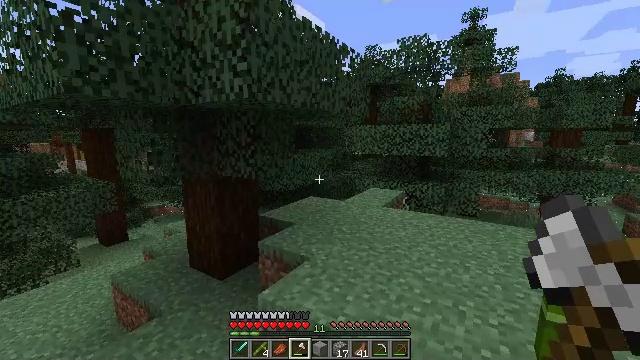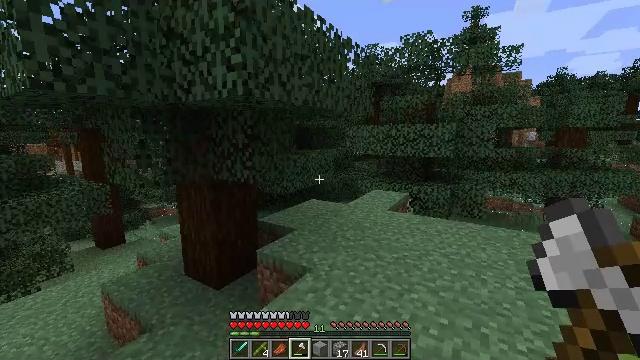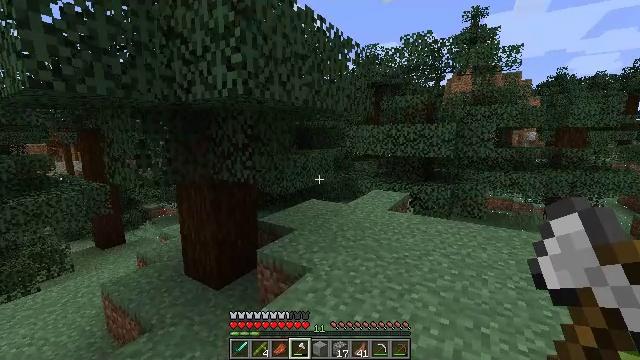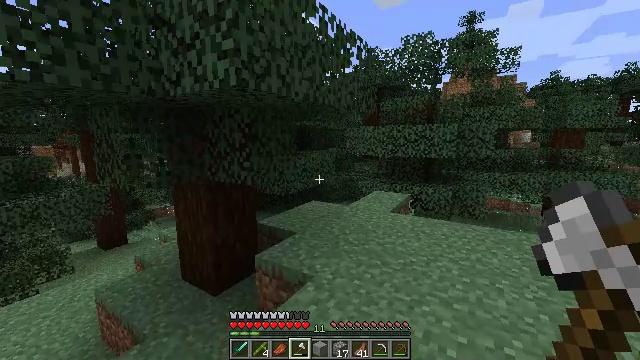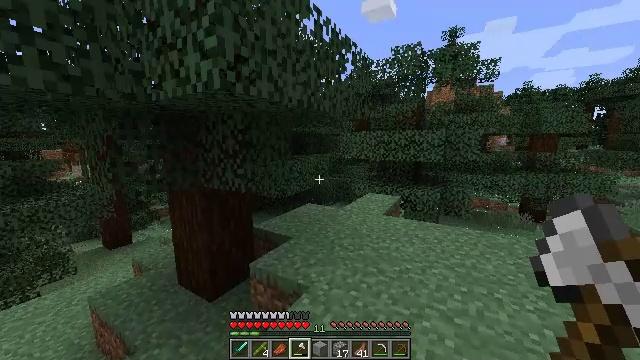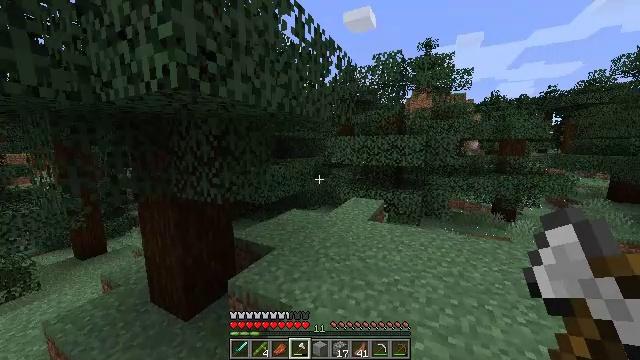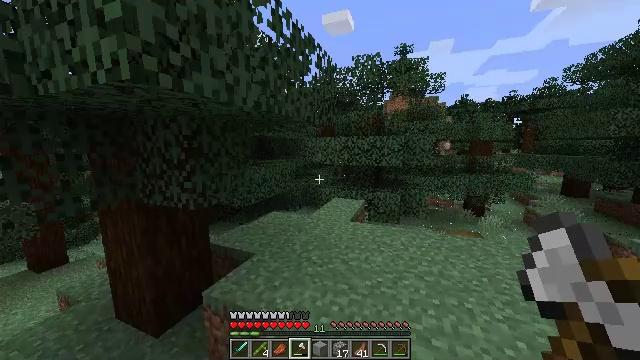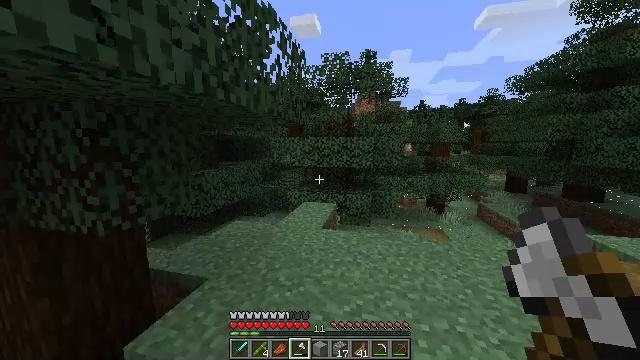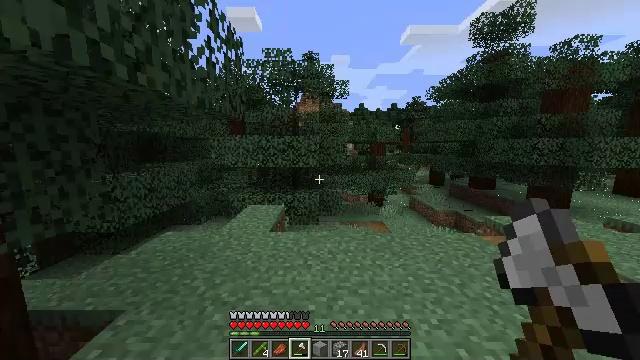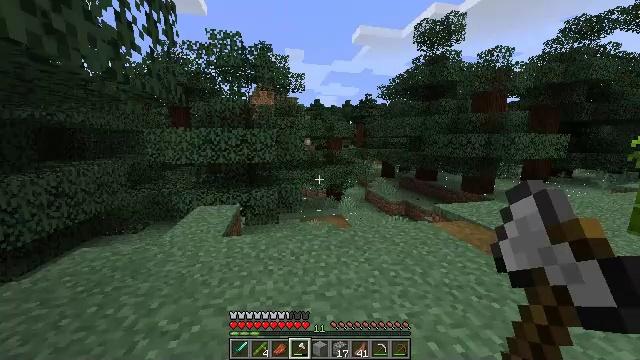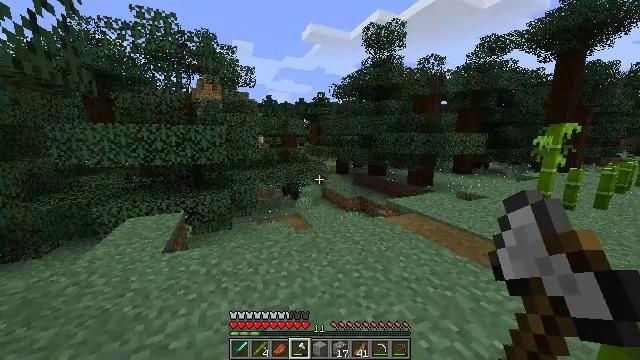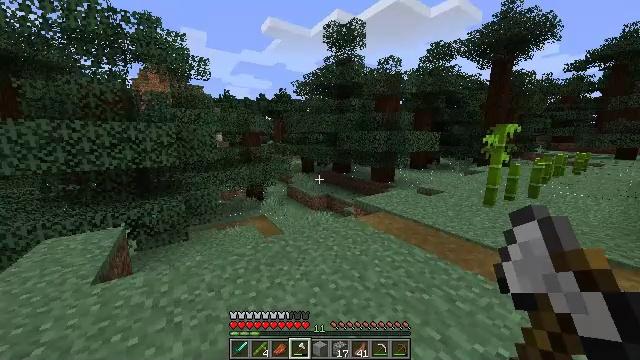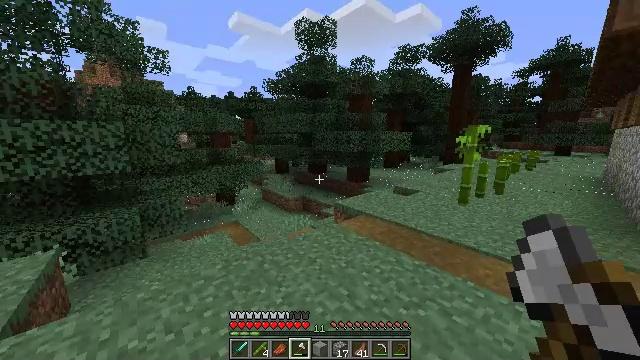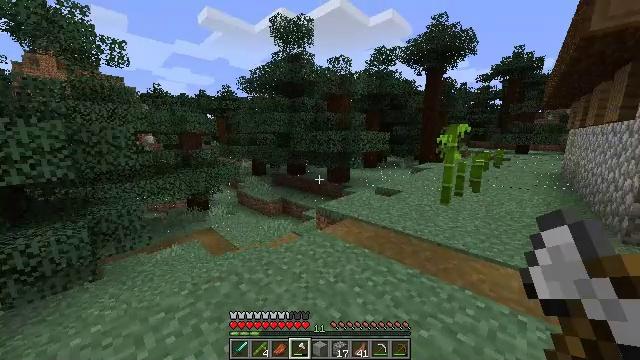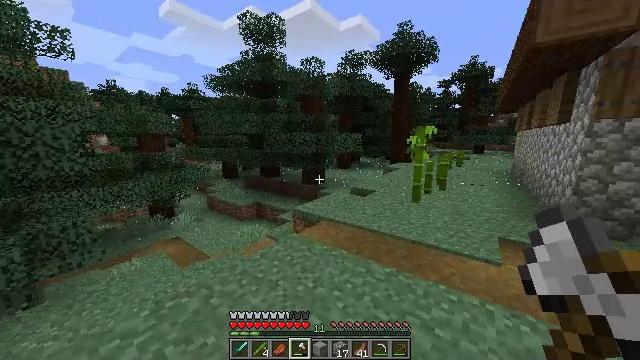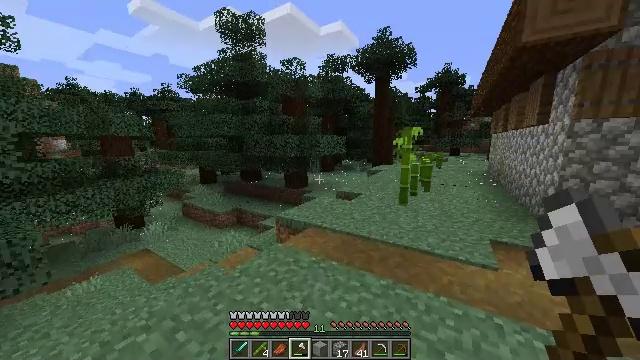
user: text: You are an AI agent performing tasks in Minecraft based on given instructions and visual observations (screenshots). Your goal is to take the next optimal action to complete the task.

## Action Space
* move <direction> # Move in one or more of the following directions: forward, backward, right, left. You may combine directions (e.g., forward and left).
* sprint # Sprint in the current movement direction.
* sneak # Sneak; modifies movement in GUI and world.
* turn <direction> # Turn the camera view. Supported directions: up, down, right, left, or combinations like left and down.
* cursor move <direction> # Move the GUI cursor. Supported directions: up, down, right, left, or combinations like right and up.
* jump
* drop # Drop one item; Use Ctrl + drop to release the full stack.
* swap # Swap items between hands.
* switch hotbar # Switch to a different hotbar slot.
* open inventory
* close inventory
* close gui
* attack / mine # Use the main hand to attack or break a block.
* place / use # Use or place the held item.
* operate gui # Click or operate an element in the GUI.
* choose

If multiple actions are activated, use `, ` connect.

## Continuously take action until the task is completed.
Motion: motion action
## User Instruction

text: Break the bamboo stalk.
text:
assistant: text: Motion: move forward
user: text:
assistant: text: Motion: move forward, sprint
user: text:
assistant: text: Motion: move forward, sprint
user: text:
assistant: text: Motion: move forward, sprint, turn right
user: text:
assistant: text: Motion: move forward, sprint, turn right
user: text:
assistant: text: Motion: move forward, turn right
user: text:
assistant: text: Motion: move forward, turn right
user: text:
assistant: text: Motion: move forward, sprint, turn right
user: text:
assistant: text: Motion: move forward, sprint, turn right and down
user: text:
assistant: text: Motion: move forward, sprint, turn right
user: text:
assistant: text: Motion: move forward, sprint, turn right
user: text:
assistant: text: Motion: move forward, turn right
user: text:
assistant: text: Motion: move forward, turn right
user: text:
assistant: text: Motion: move forward, turn right
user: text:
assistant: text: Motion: move forward, turn right
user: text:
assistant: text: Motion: move forward, turn right
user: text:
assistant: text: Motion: move forward, turn right
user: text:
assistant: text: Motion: move forward, turn right
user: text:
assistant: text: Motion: move forward, turn right
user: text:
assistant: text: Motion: move forward, turn right
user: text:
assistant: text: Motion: move forward, turn right
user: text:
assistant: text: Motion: move forward, turn right
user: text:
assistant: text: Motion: move forward
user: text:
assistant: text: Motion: no_op
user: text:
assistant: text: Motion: no_op
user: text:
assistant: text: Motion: no_op
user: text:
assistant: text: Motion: no_op
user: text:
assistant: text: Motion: no_op
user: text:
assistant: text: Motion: move forward
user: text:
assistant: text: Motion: move forward, turn right